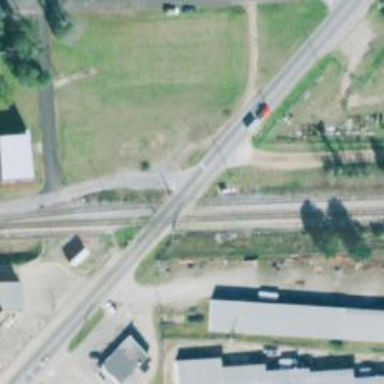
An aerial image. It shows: Level crossing with lights at the railway.